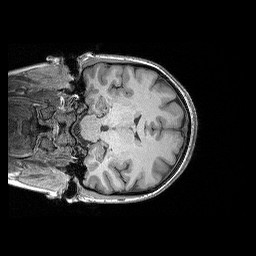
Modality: T1w
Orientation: coronal
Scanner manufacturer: siemens
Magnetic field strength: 3 T
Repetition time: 2.3 s
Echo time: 0.00298 s